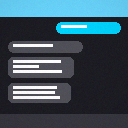
Screen state: on